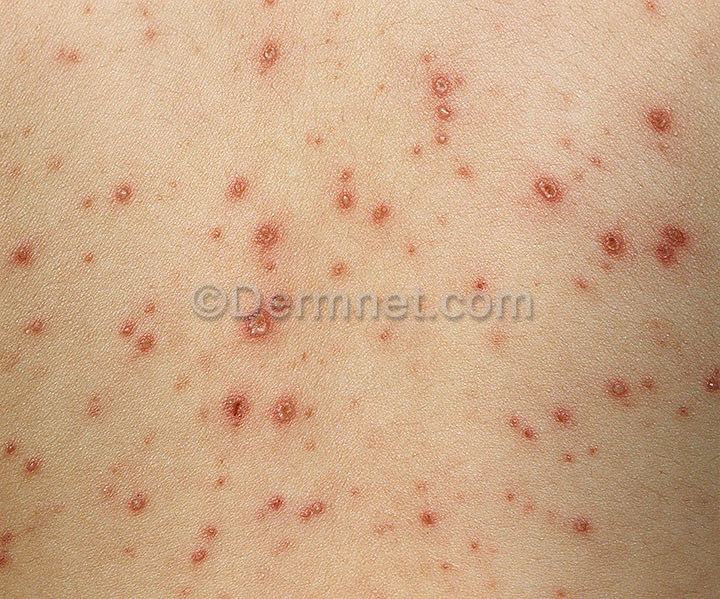
Disease: Warts Molluscum and other Viral Infections